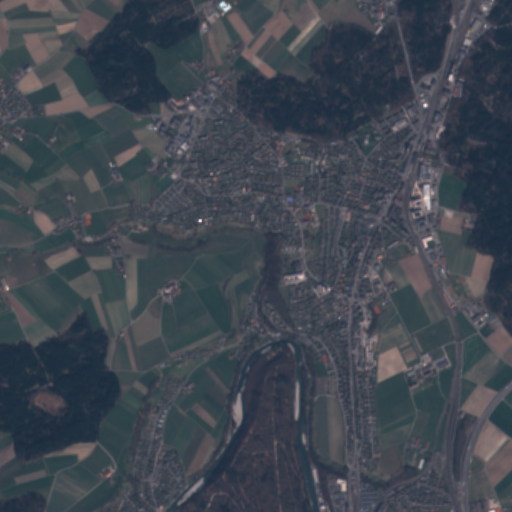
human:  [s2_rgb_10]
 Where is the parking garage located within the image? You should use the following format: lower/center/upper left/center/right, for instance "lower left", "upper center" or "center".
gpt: The parking garage is located in the center right of the image.
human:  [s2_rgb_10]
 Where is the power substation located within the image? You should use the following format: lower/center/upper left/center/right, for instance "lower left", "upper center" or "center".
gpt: The power substation is located in the center left of the image.
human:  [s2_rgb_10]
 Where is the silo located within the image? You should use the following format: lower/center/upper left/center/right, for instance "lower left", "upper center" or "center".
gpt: The silo is located in the right of the image.
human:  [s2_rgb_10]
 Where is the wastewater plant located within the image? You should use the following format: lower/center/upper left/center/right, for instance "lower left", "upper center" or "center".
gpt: The wastewater plant is located in the lower center of the image.
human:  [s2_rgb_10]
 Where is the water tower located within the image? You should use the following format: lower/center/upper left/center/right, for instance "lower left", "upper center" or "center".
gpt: The water tower is located in the upper left of the image.
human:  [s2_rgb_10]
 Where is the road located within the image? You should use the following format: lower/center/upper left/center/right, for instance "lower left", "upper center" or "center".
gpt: There is no road in the image.